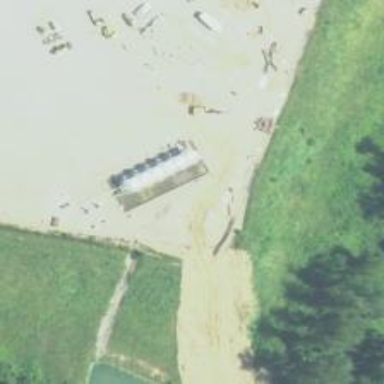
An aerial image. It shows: Storage tank with man-made structure.